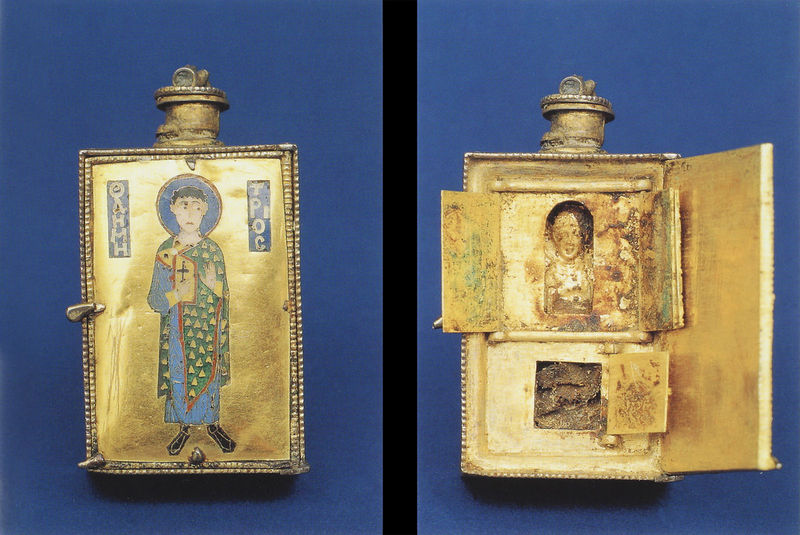
Titel: Demetrios-Reliquiar
Institution: Halberstadt, Domschatz
Schlagwörter: blau, flügel, mann, gelb, grün, fenster, rot, schloss, bild, figur, gold, schrift, gefäß, buch, kreuz, buchstaben, gebet, heiligenschein, mittelalter, andacht, priester, heiliger, email, behälter, artefakt, reliquie, schliesse, verschluss, öffnen, öffnungen, reliquiar, andachtsbuch